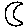
Label: moon